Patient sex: M
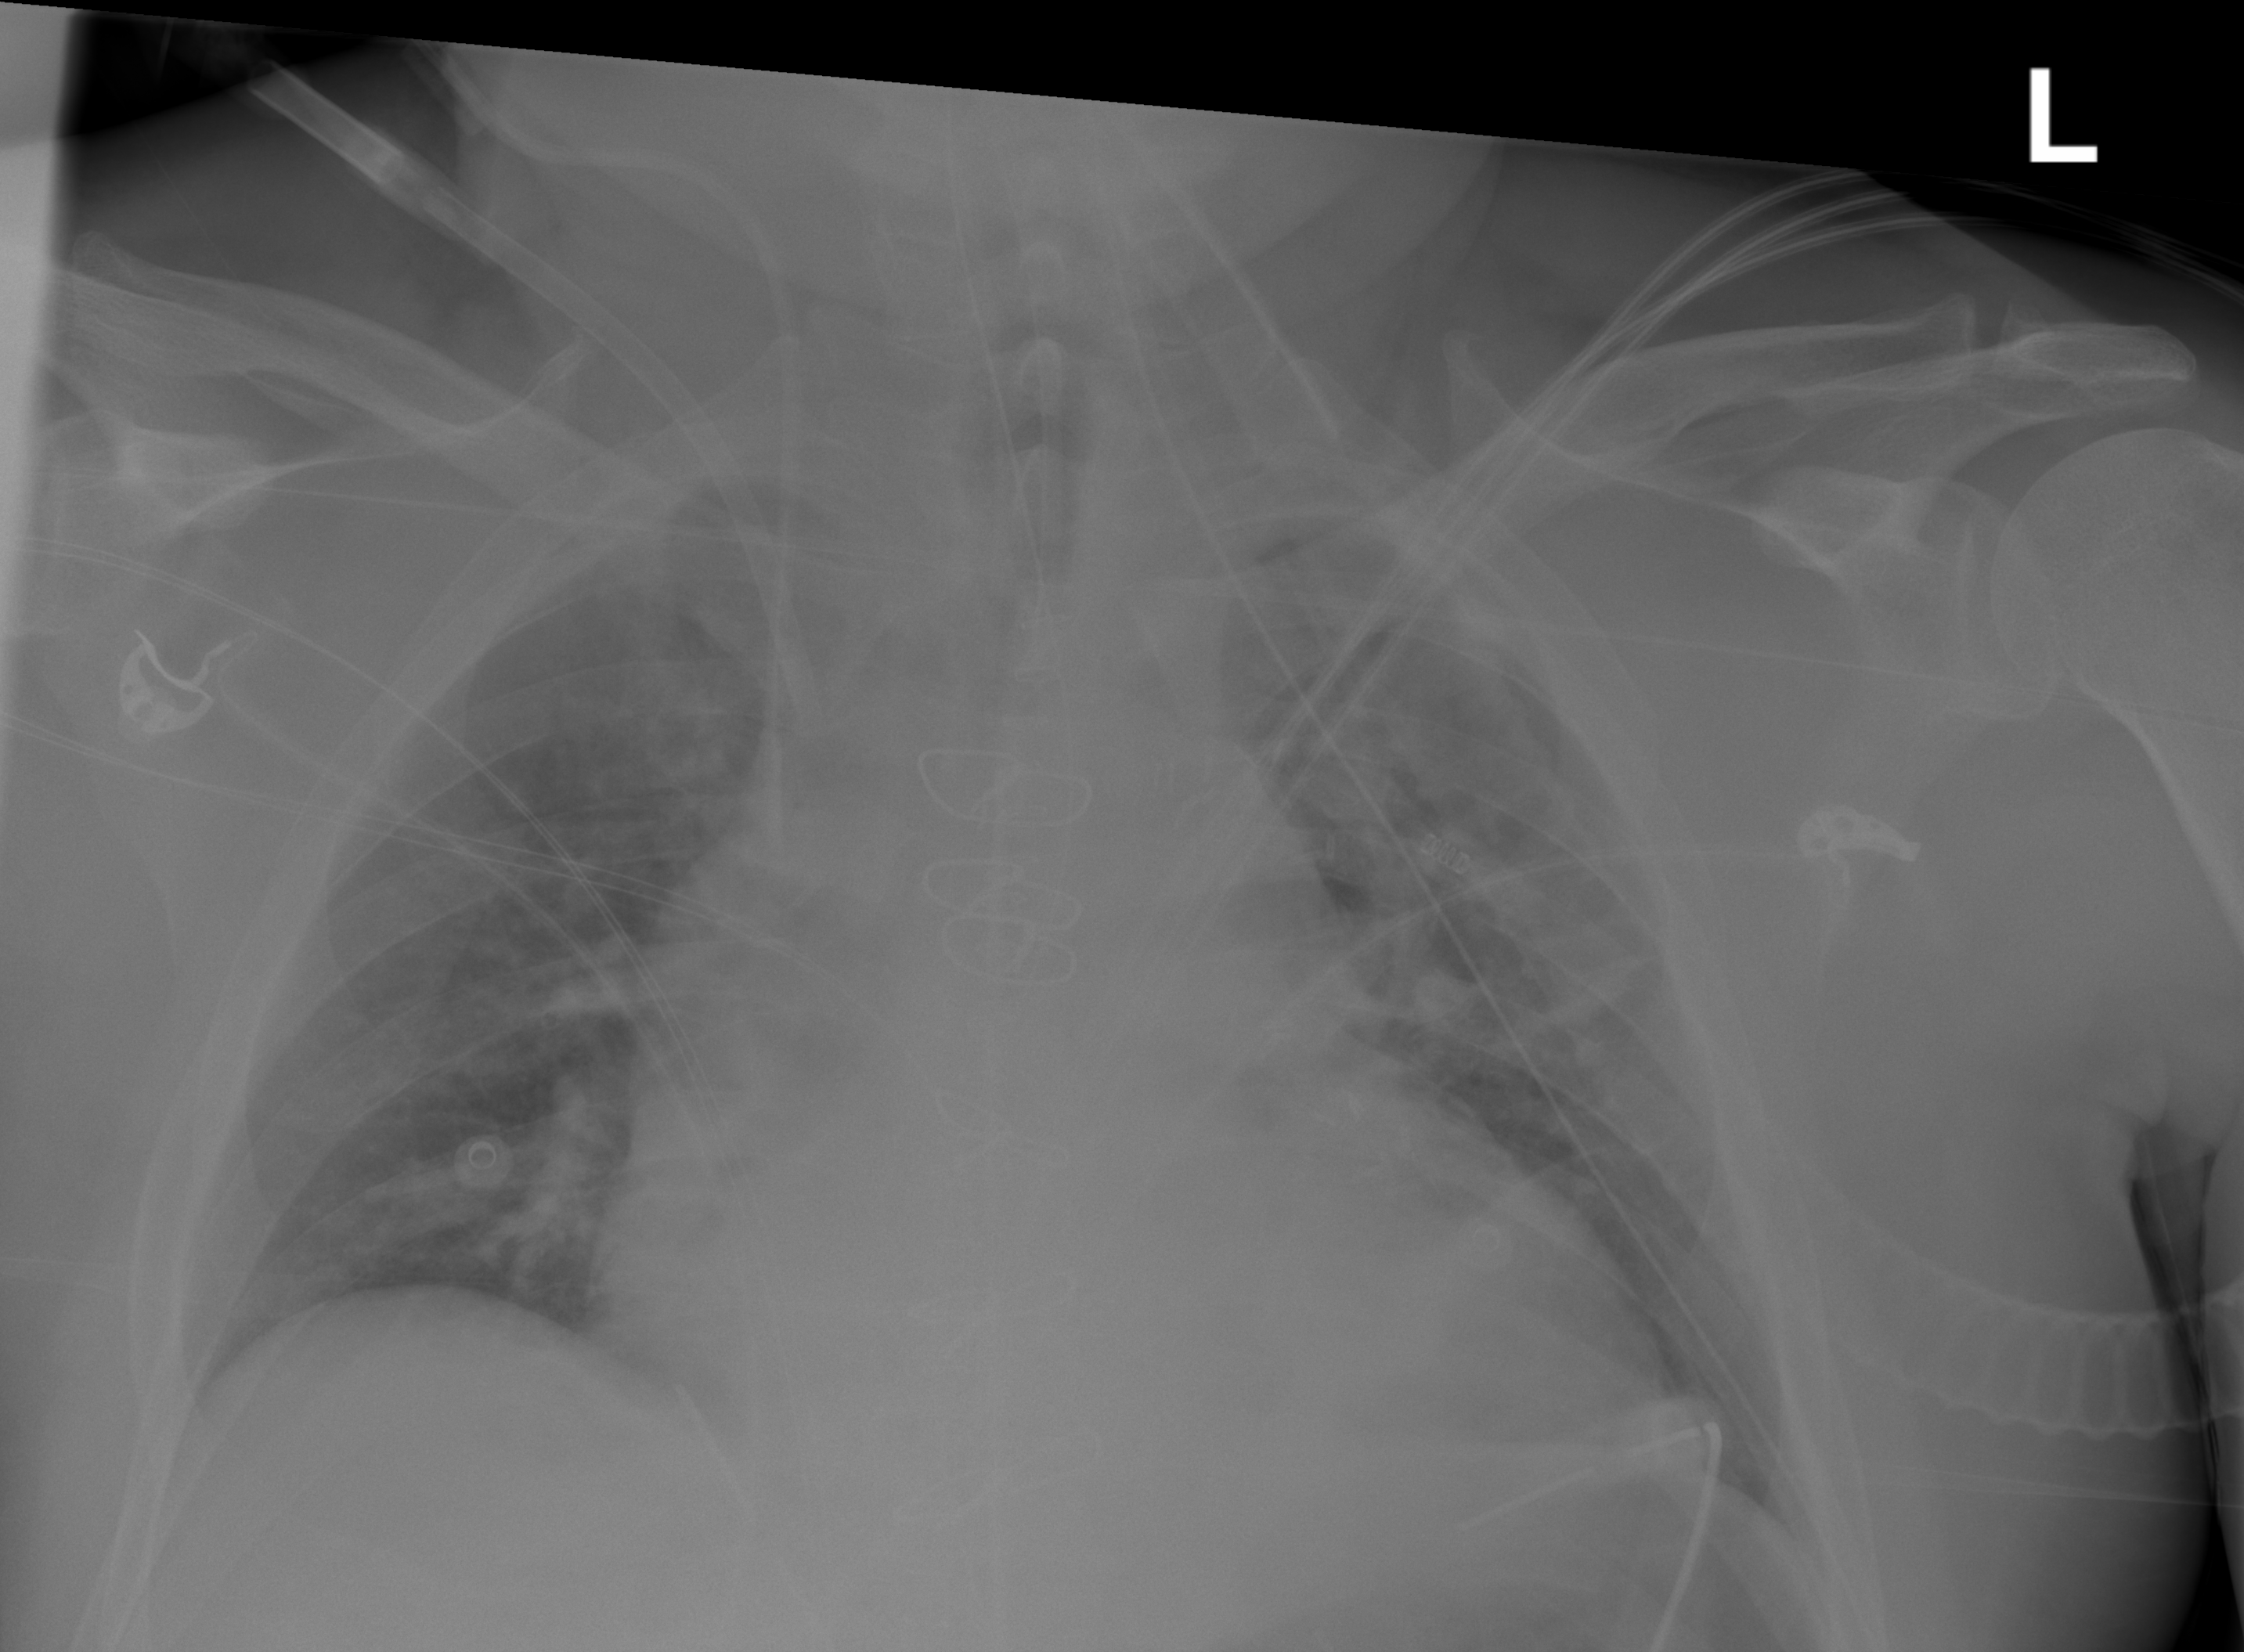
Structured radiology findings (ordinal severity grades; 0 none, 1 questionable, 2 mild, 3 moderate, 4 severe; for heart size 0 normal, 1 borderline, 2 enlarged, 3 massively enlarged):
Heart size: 2
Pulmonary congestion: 2
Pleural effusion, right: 0
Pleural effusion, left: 0
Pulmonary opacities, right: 1
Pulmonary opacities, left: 1
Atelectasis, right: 0
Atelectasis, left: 0